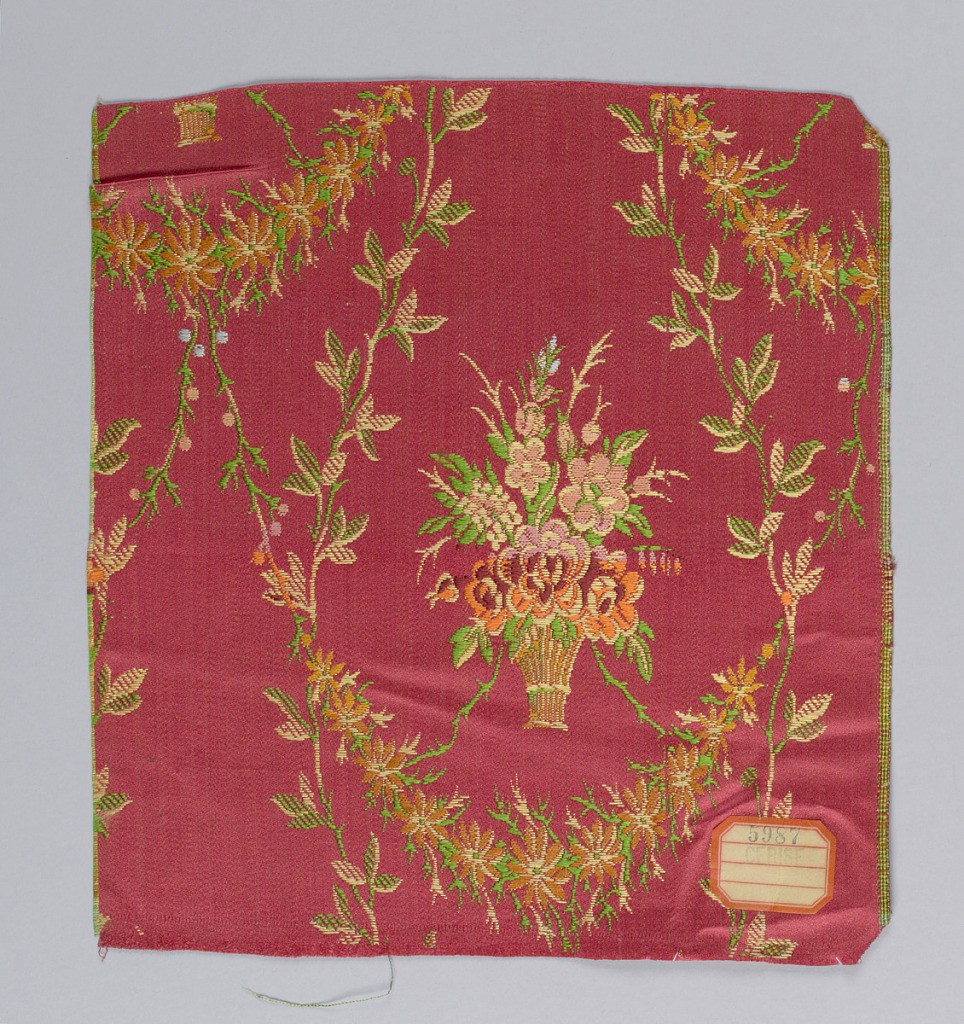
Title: Samples
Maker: Orinoka Mills, Philadelphia, Pennsylvania, USA
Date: ca. 1910
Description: a. grey ground with multi-color floral
b. green ground with multi-color floral
c. pink ground with multi-color floral
d. red gound with multi-color floral